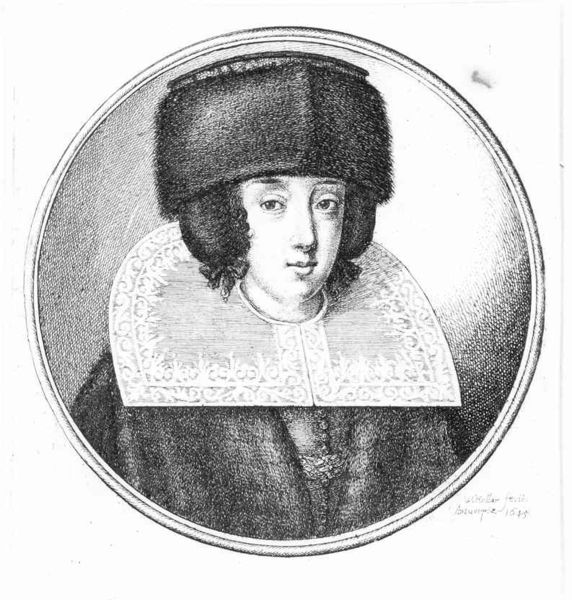
Titel: Wiener Edelfrau
Künstler: Wenzel Hollar
Standort: Karlsruhe
Institution: Staatliche Kunsthalle Karlsruhe
Schlagwörter: gemälde, kopf, mann, umhang, weiß, frau, frisur, grau, haar, hut, kleid, mund, nase, ohrring, schwarz, zeichnung, blick, muster, jung, kappe, mütze, augen, gesicht, kragen, pelz, rahmen, spitze, bild, bildnis, hals, halskrause, portrait, porträt, signatur, flach, auge, haare, mantel, schleifen, augenbrauen, brustbild, kinn, lippen, locken, kreis, rund, tondo, fell, schrift, wangen, zöpfe, russland, kette, aue, grafik, graphik, klein, rand, ernst, brauen, gerade, robe, edel, junge, augenbraue, medaillon, druck, druckgraphik, schwarzweiss, schraffur, radierung, stich, scharz, bleistift, fräulein, fleck, jüngling, pelzhut, frontalansicht, brav, spitzenkragen, gelehrter, pelzmütze, breit, taschenuhr, kupferstich, weißer kragen, schliesse, bil, belistift, thora, ohrenklappen, wngen, russin, mentel, 1645, pelkz, spitzn, schwares haar, 15645, schleiferl